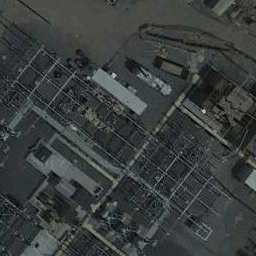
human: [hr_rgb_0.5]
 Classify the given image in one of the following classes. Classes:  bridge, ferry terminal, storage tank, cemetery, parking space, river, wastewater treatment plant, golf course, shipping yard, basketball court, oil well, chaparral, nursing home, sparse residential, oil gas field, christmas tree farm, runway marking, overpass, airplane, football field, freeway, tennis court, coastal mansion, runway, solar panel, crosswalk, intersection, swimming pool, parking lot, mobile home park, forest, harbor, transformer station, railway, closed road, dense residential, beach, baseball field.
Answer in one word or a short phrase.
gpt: transformer station